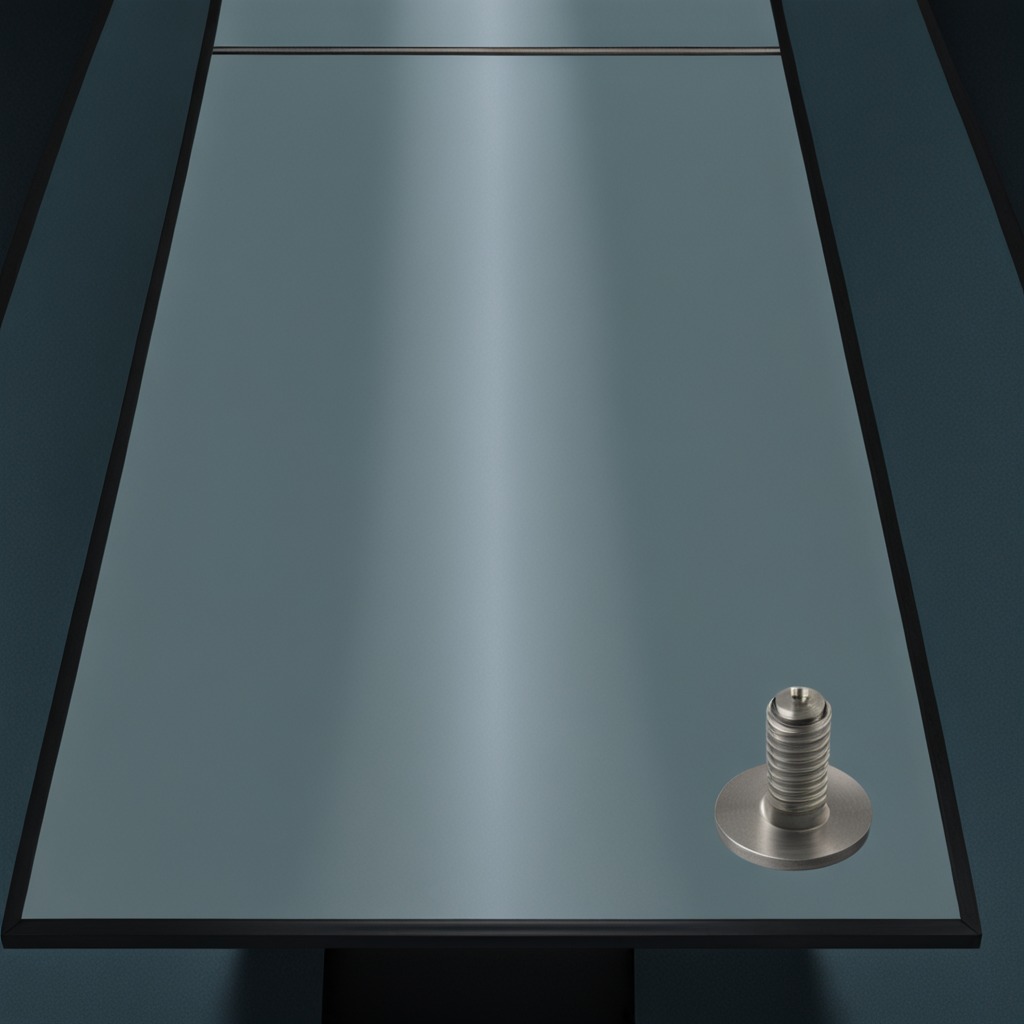
A metal screw is lying on a clean empty table in a railway signal maintenance room lit by harsh overhead fluorescents.